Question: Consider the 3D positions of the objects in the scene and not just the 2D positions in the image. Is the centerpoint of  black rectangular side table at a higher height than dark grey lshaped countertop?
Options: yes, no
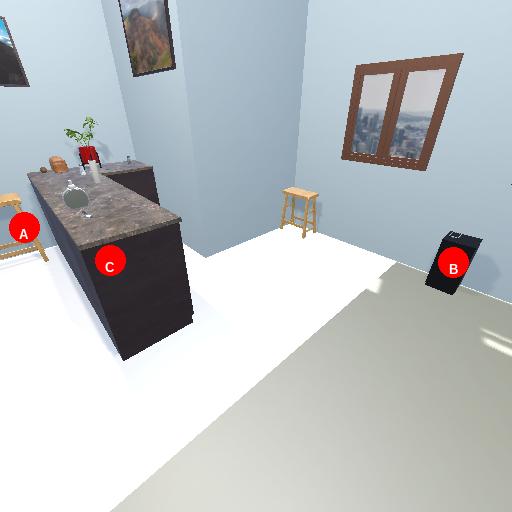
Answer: yes